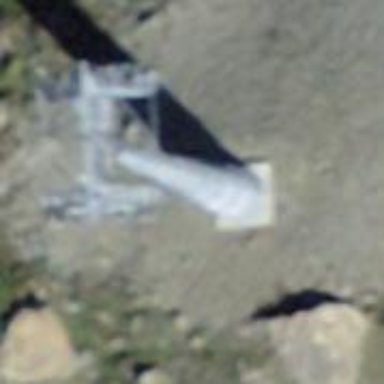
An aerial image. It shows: Pylon used for aerialway.